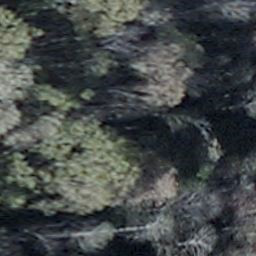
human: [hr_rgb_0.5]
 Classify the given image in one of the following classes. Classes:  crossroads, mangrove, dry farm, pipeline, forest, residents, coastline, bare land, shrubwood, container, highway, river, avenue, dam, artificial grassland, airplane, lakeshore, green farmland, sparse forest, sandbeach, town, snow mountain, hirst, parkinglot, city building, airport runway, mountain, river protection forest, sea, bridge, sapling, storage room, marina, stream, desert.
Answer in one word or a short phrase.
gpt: shrubwood